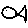
Label: fish